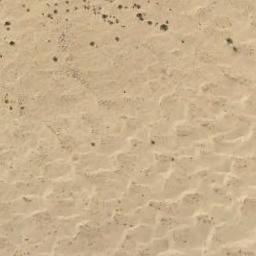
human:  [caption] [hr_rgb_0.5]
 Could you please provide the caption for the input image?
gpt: This is a yellow desert with wavy stripes with some dark green chaparral .

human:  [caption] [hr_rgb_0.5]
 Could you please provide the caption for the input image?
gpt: Nothing else can be seen in this desert .

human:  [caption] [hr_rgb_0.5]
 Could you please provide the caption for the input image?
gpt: The white desert is full of sparse plants .

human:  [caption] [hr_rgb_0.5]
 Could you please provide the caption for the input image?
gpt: The desert has yellow sand, Some trellis dunes and sparse plants .

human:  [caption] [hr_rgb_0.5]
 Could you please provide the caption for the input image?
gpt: A yellow sandy desert with some dunes and bushes .